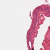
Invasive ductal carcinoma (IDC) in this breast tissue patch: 0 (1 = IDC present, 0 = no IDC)